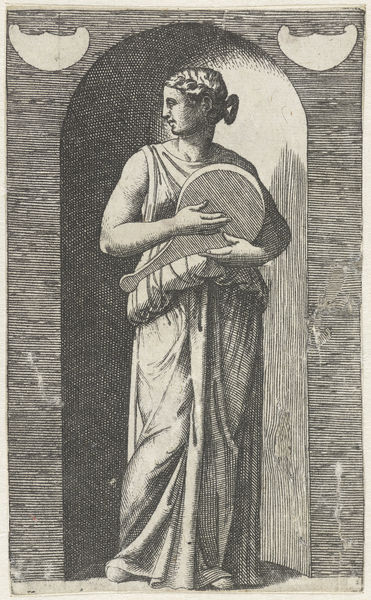
Titel: Muze met luit staand in nis
Künstler: Marcantonio Raimondi
Standort: Amsterdam
Institution: Rijksmuseum
Schlagwörter: arch, hands, white, women, black, dark, dress, grey, hair, lady, portrait, robe, woman, print, woodcut, wood, roman, drawing, illustration, sketch, myth, story, smile, sculpture, statue, instrument, music, pose, antique, rome, nave, musician, goddess, godess, figure, carry, doorway, hold, standing, left, greece, lute, holding, cafe, right, tunic, status, long dress, looking aside, emblem+